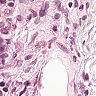
Metastatic tissue present: yes